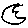
Label: moon